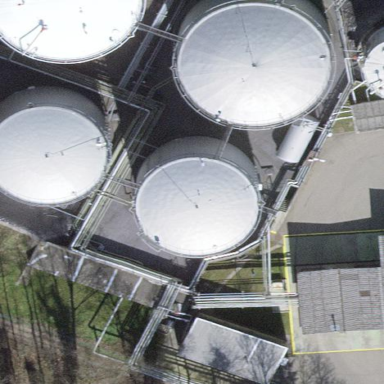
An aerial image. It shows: Storage tank created as man-made structure.